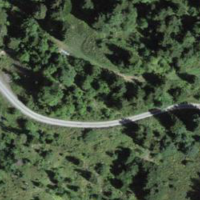
EUNIS habitat code: 23
Species observed at this site:
Vaccinium myrtillus
Petasites albus
Sorbus aucuparia
Tussilago farfara